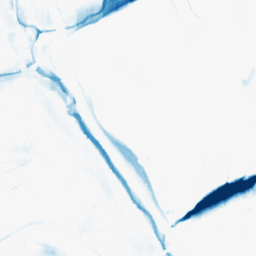
Category: morphological
Decomposition family: morphological_ellipse
Decomposition parameters: operation: closing
width: 30
height: 5
Upsampling method: cubic_mitchell
Upsampling parameters: scale: 8
Upsampling scale: 8